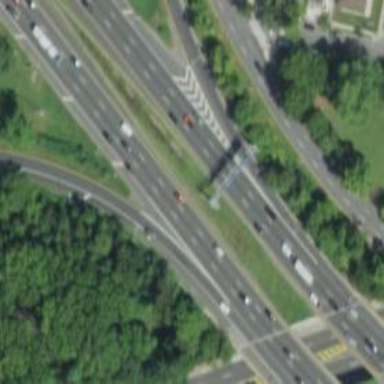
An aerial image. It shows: Asphalt motorway link.